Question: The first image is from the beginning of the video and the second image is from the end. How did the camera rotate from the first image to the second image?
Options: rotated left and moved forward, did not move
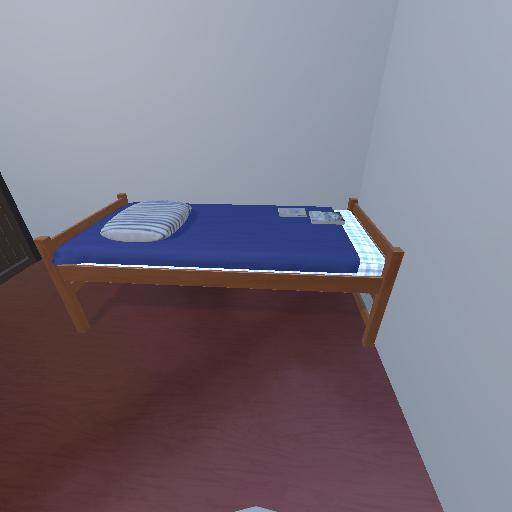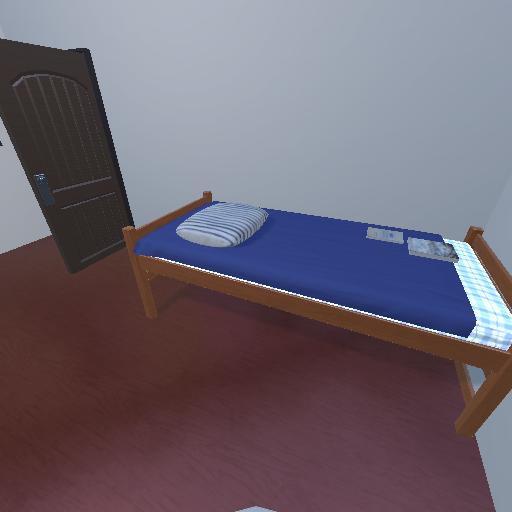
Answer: rotated left and moved forward